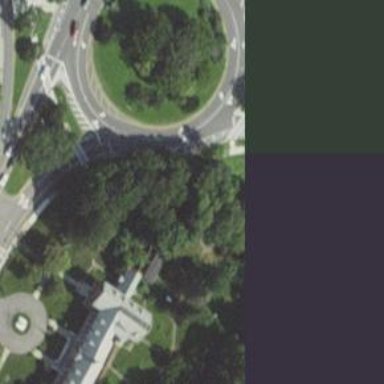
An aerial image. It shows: Primary highway with asphalt surface leading to roundabout.